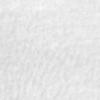
Label: no_change